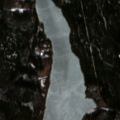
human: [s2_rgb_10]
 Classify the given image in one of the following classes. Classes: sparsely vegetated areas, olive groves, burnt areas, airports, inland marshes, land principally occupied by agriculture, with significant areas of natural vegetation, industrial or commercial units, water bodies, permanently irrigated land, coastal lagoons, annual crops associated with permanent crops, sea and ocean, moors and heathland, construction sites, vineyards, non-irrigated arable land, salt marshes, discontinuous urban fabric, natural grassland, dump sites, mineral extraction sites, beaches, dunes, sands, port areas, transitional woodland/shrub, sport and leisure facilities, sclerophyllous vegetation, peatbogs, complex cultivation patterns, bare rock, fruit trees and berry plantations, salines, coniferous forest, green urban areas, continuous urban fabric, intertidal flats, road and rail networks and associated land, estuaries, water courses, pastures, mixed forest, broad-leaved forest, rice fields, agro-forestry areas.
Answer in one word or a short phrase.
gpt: coniferous forest, mixed forest, water bodies